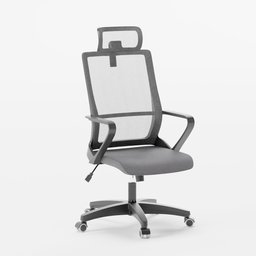
Label: furniture